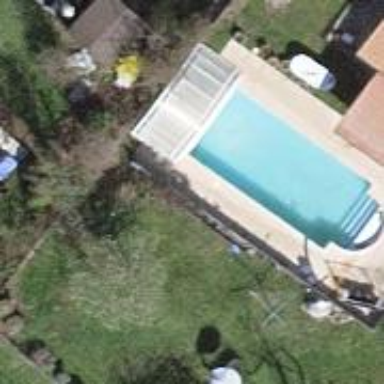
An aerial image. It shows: Swimming pool located in leisure land.